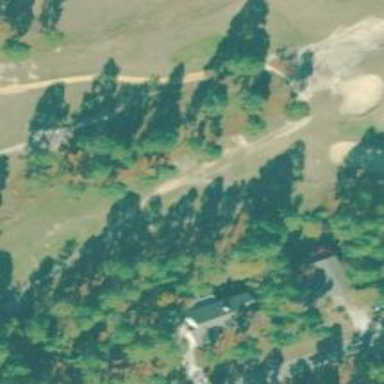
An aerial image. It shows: Pathway for golf carts.